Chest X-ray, AP view. Patient: 61 years old, sex M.
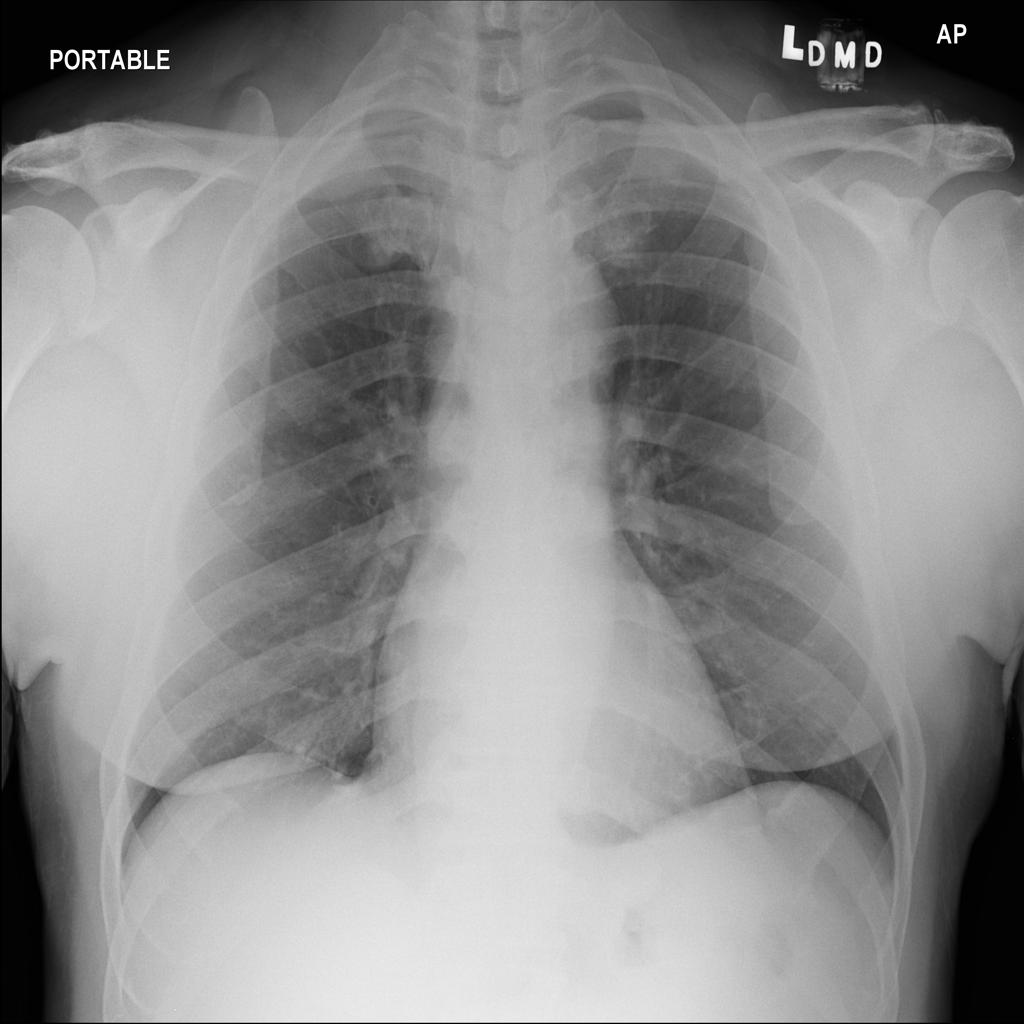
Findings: No Finding